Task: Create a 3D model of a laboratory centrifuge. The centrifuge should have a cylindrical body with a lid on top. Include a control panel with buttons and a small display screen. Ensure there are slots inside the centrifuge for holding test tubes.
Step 388:
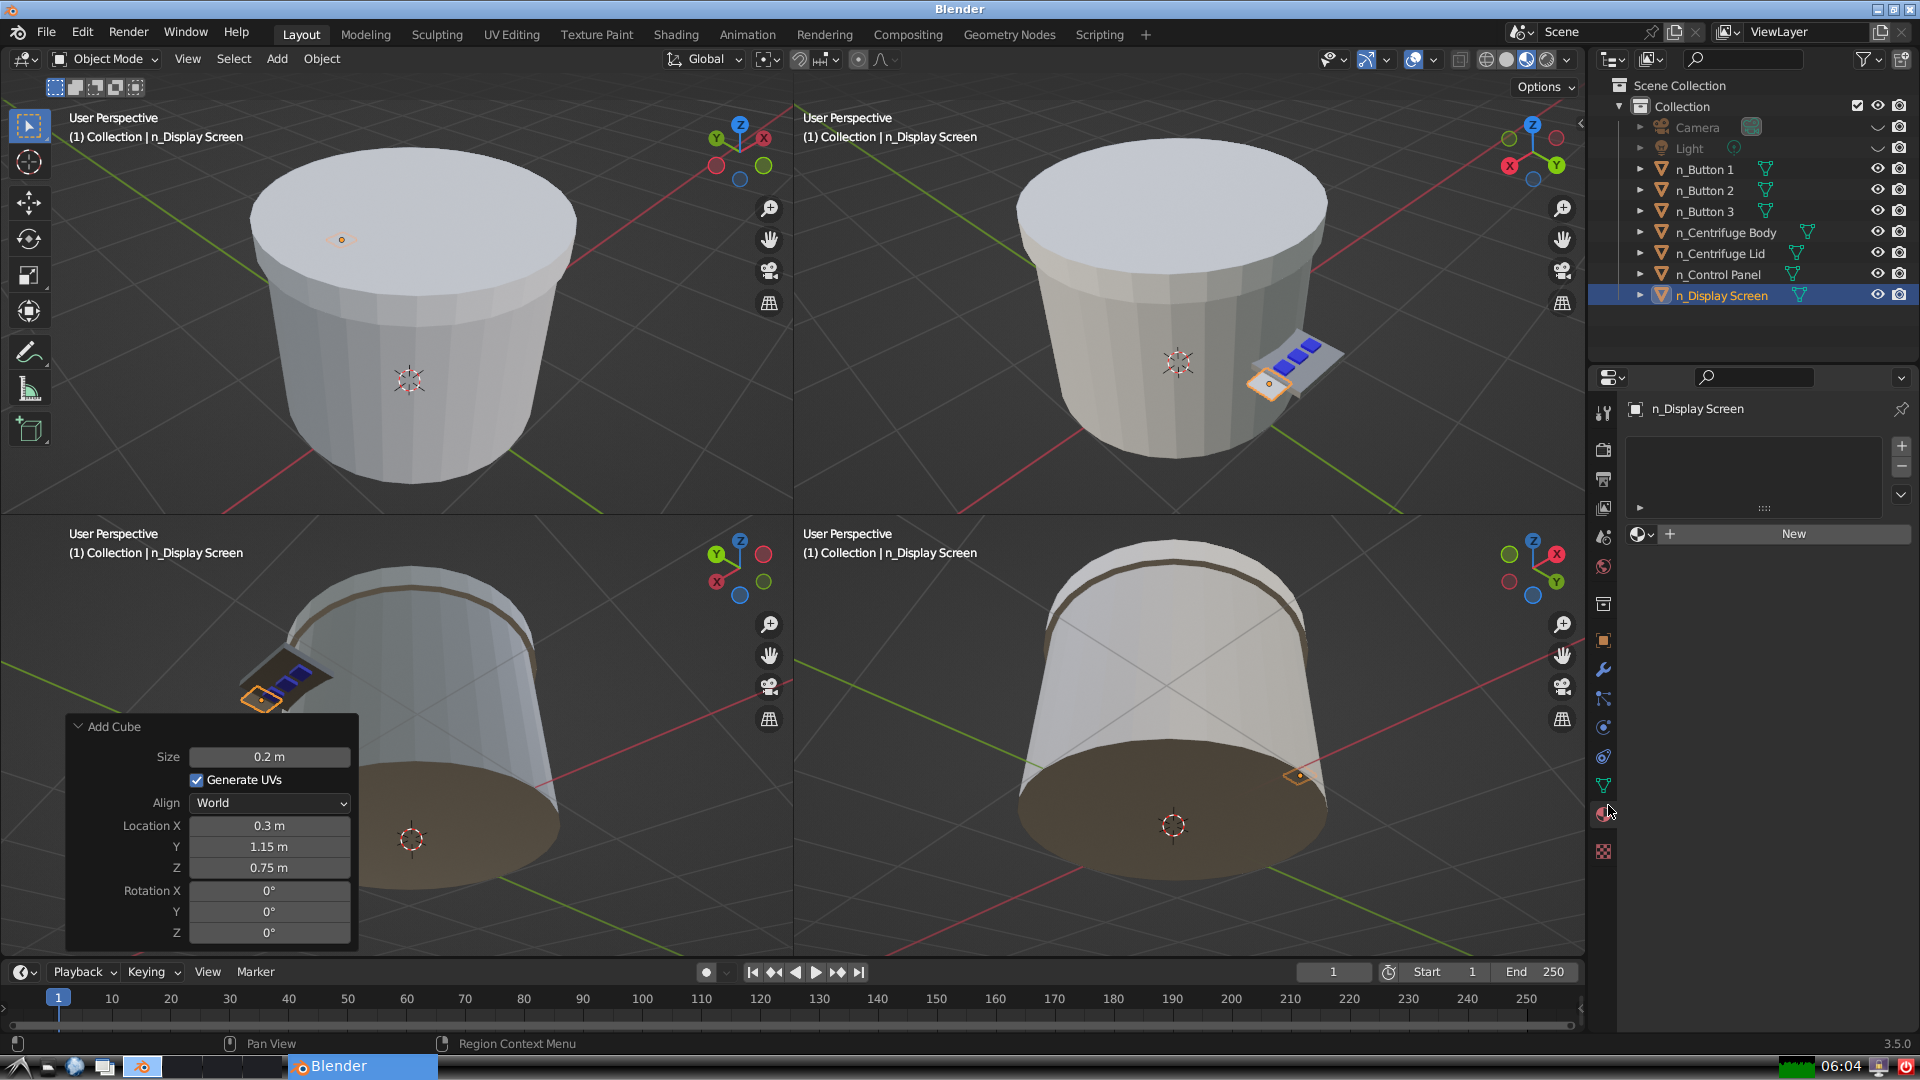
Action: {"mouse_move": [1795, 523]}